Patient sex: F
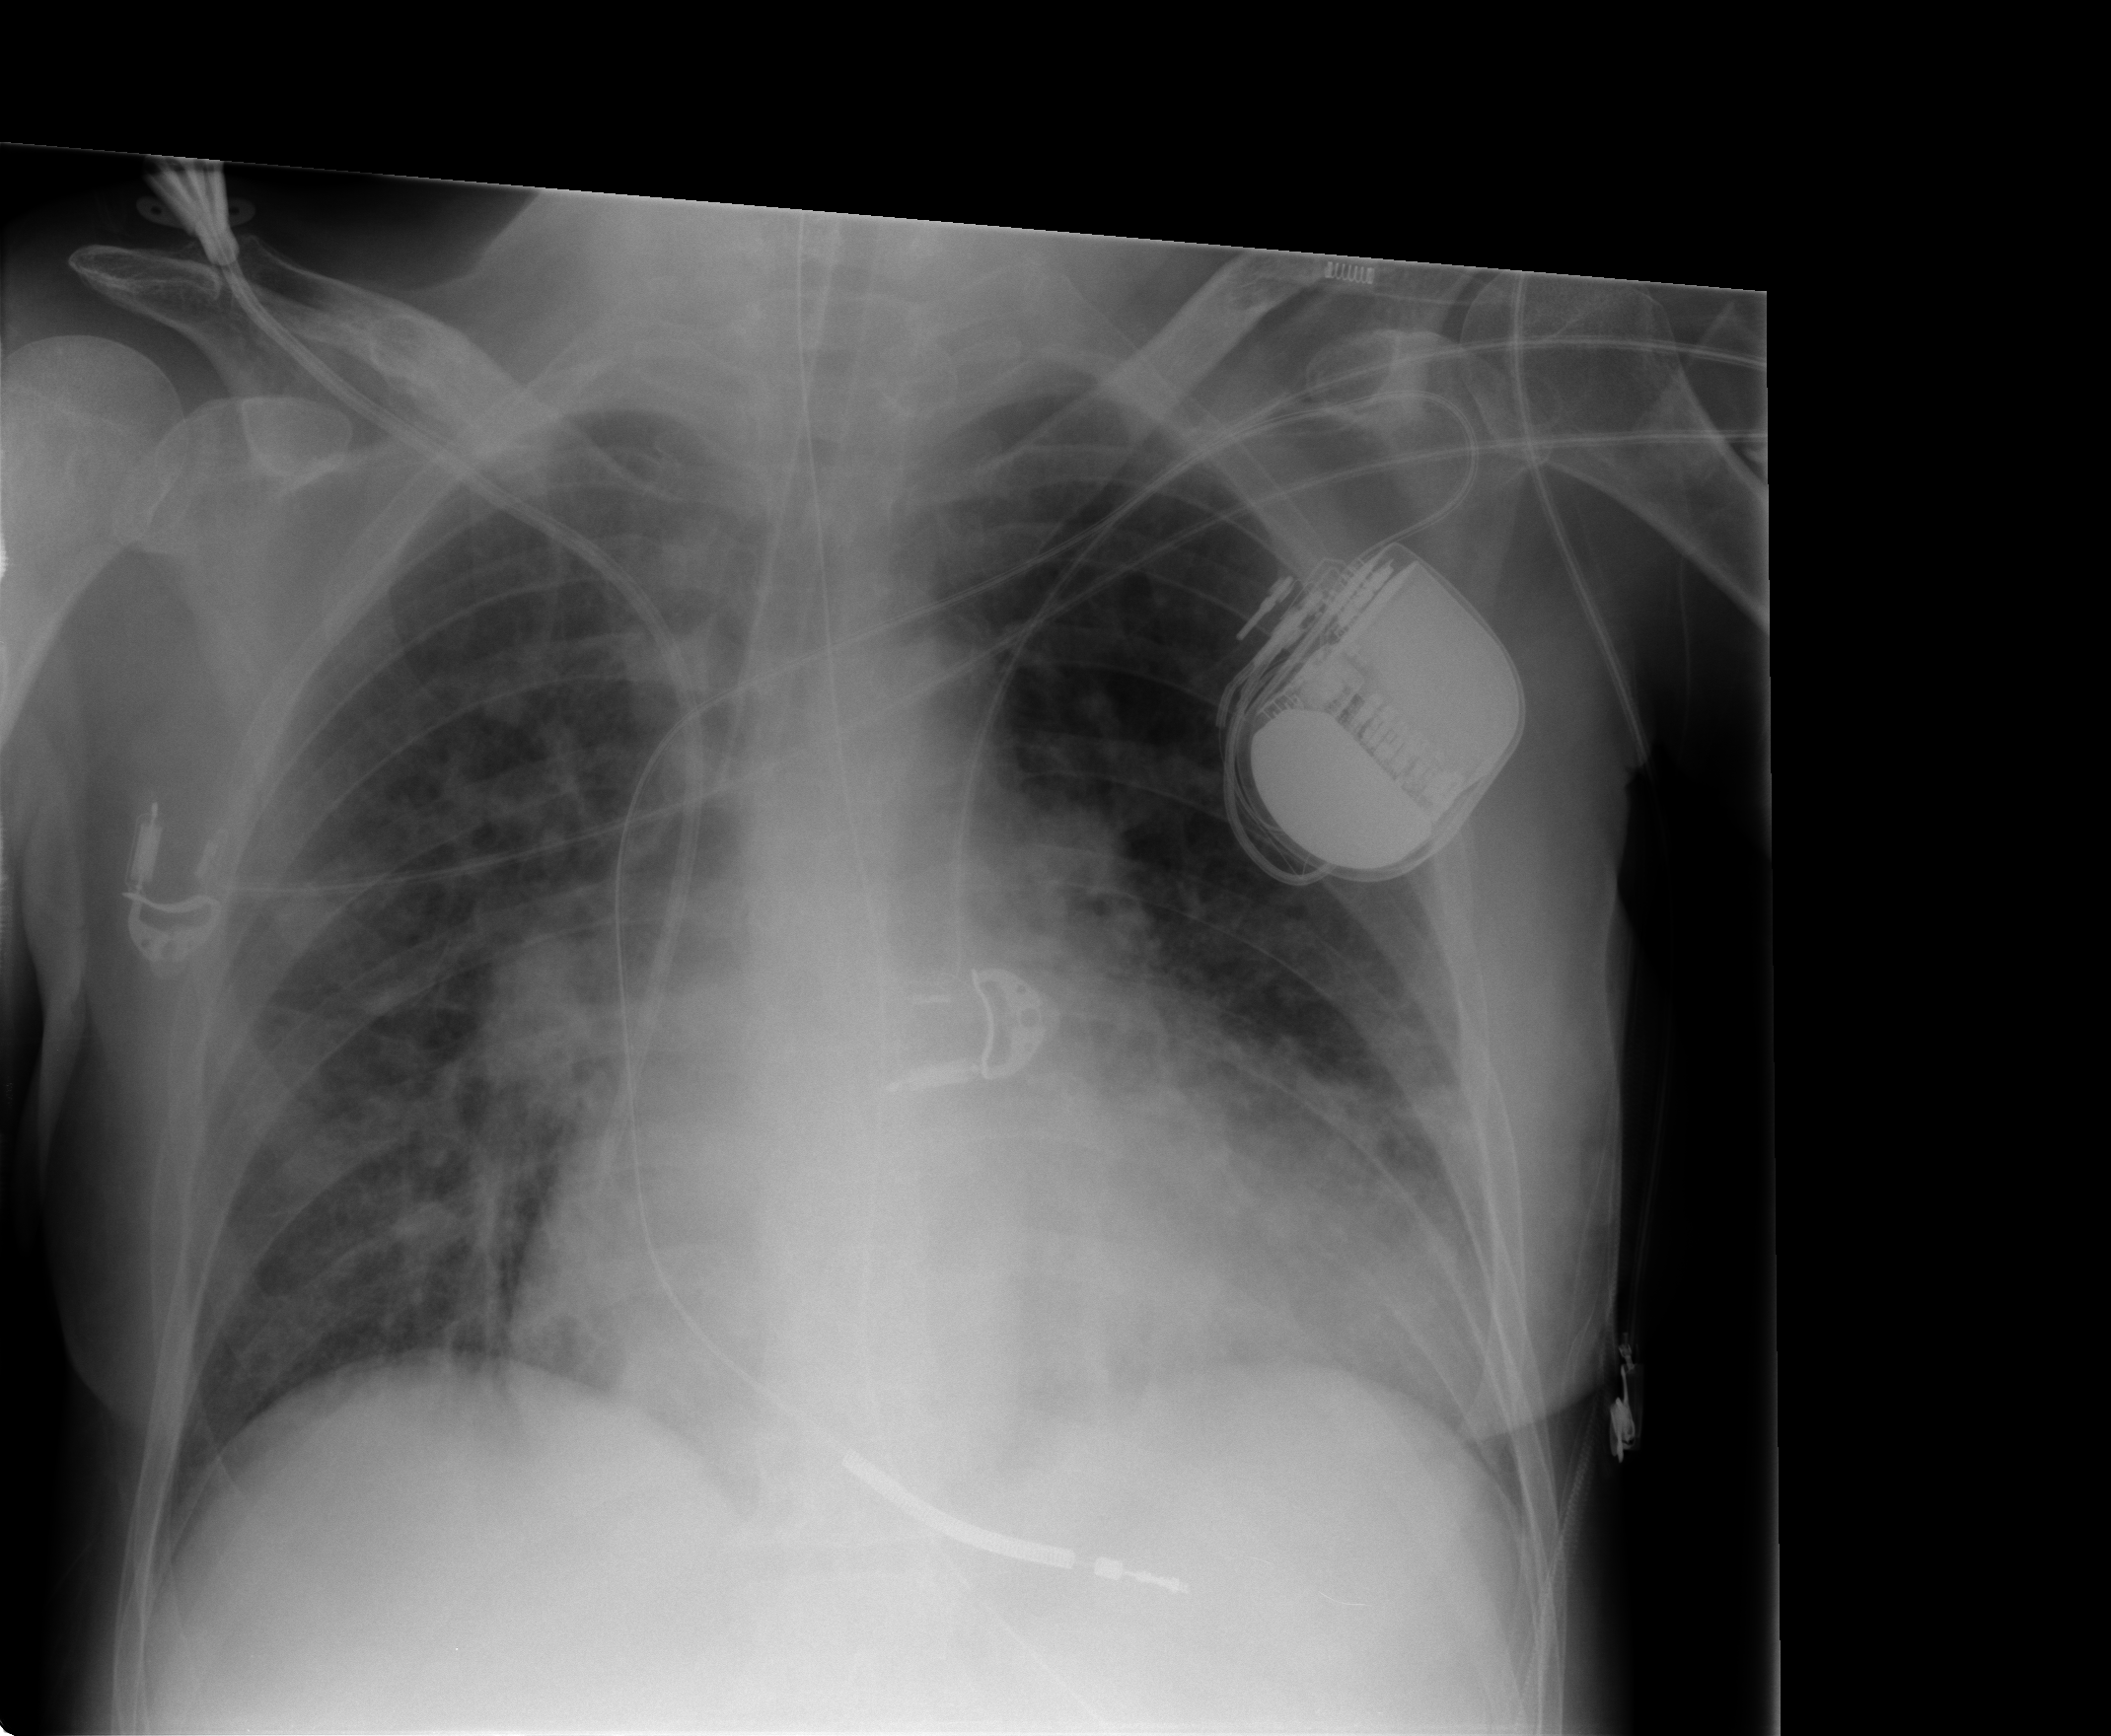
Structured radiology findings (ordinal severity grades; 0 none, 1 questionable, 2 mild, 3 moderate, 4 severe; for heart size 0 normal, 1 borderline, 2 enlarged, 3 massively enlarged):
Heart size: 2
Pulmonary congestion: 0
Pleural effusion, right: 0
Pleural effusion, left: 2
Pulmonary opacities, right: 3
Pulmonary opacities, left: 3
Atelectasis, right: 0
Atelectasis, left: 0